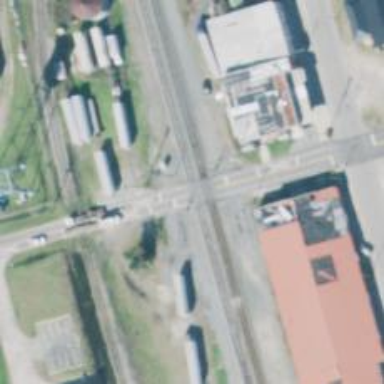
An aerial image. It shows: Level crossing with lights on the railway.